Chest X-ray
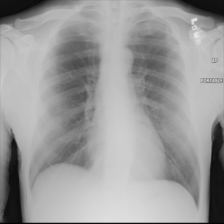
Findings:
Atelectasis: negative
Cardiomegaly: negative
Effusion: negative
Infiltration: negative
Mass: negative
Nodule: negative
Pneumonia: negative
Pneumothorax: negative
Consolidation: negative
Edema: negative
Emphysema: negative
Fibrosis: negative
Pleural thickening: negative
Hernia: negative